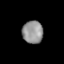
Tissue: lung
Cell type: T cells
Senescence score: 0.1994
Nuclear area (px): 464
Mean DAPI intensity: 145.506